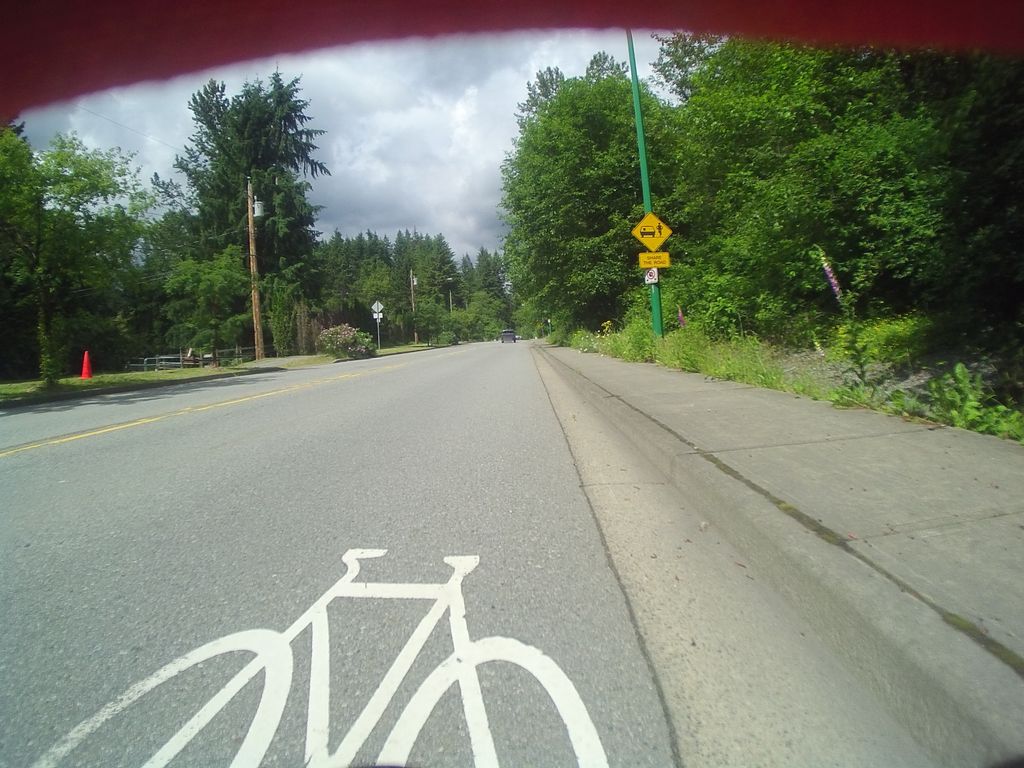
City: vancouver